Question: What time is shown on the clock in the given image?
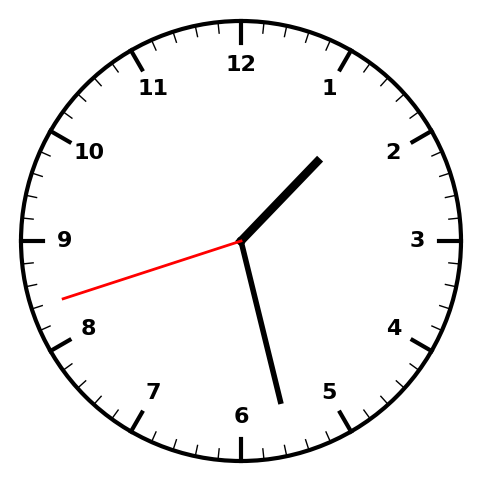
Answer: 01:27:42